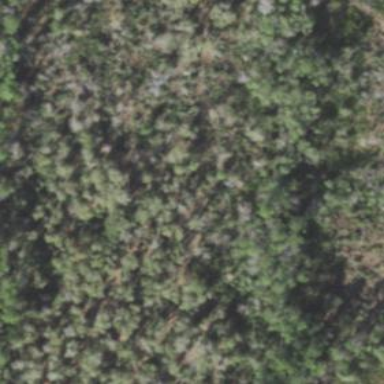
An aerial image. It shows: Patch of scrub vegetation.